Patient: sex M, age 60
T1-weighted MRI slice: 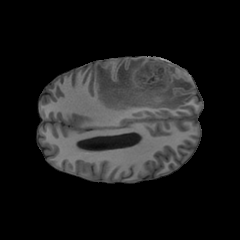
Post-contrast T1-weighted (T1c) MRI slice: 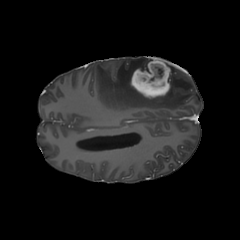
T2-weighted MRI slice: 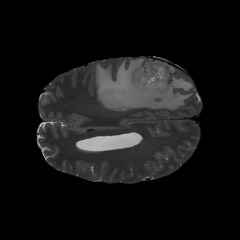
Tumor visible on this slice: yes
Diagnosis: Glioblastoma, IDH-wildtype
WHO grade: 4